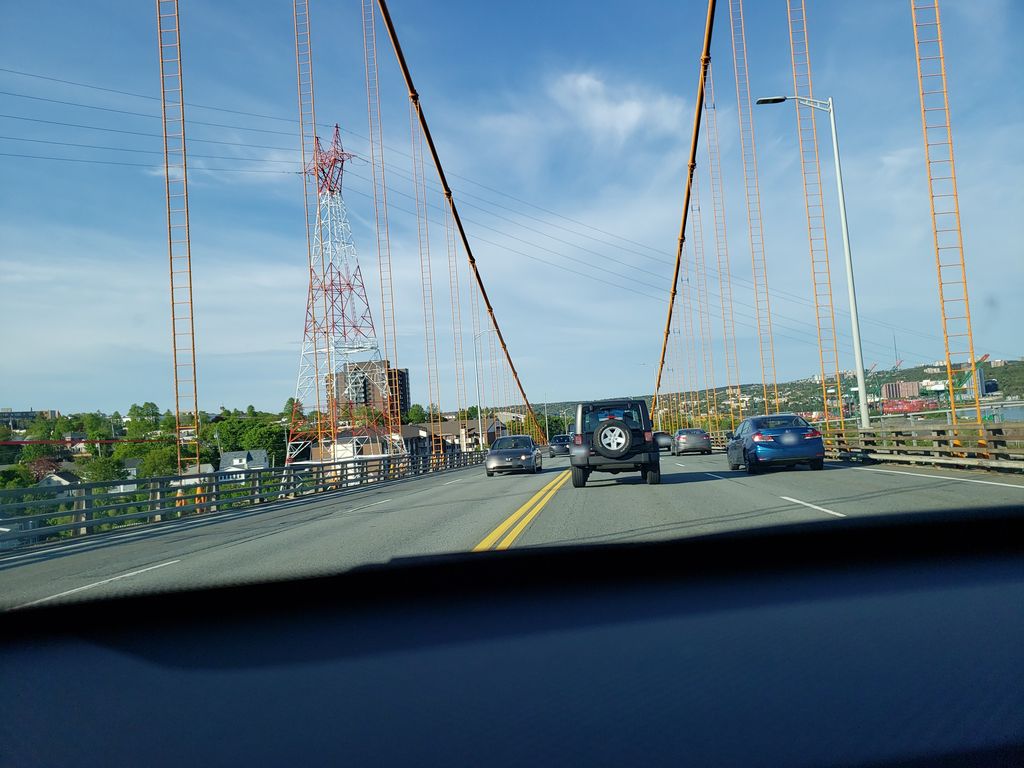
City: halifax